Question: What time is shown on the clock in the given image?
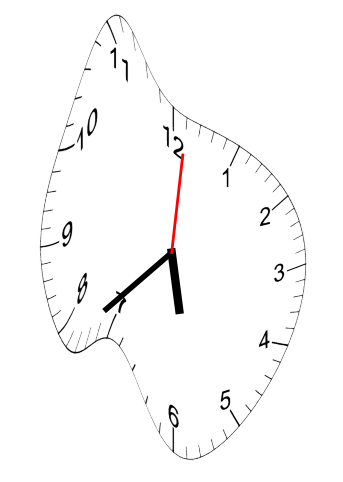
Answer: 05:38:01